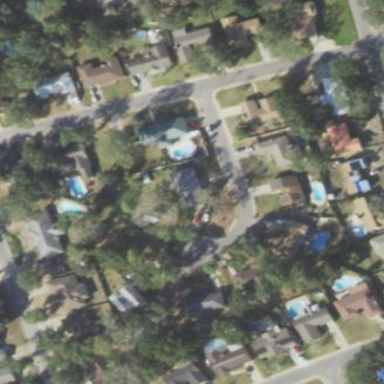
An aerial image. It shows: Residential area consisting of single-family homes.